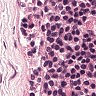
Metastatic tissue present: yes